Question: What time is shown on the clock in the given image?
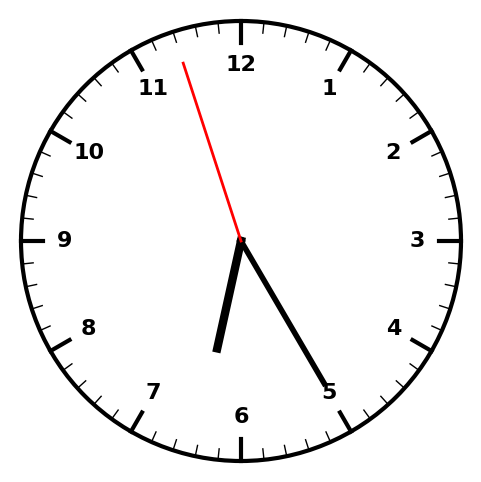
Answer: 06:24:57